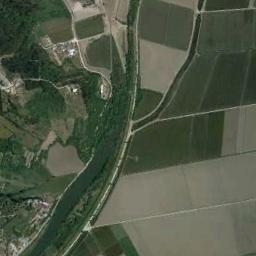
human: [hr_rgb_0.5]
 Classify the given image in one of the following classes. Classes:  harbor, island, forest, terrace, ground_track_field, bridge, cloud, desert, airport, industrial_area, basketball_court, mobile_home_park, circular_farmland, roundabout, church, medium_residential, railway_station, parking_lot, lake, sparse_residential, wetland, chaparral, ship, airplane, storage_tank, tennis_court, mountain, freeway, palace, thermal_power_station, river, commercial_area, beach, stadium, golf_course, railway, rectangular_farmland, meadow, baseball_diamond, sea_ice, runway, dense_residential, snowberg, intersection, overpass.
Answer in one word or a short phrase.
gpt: river